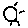
Label: sun